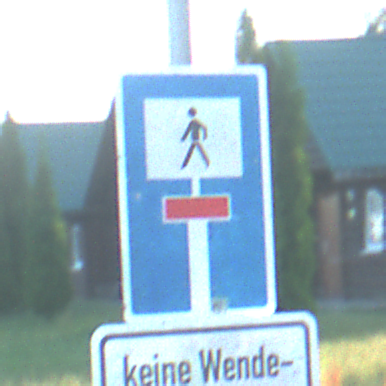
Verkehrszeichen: SackgasseFussgaengerDurchlaessig
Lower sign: HinweisGeaenderteVorfahrtVerkehrsfuehrungVerkehrsregelung3
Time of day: MorningAfternoon
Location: Outdoor (Nature)
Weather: Clear
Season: NotSpecified
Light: Natural